Aerial crown-view tile of a tropical tree (Barro Colorado Island, Panama), acquired 20250217:
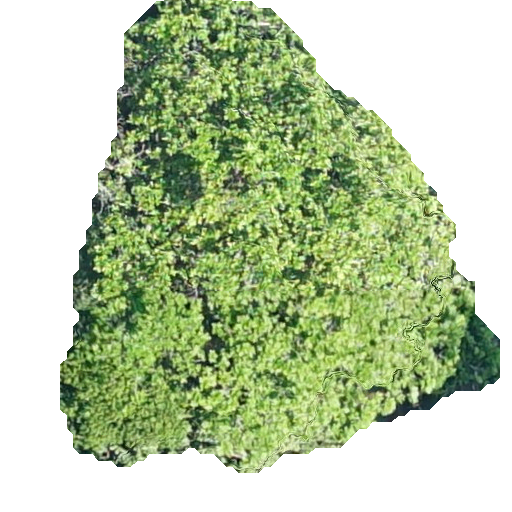
Species: Anacardium excelsum
GBIF accepted scientific name: Anacardium excelsum
Crown area: 210.776 m²